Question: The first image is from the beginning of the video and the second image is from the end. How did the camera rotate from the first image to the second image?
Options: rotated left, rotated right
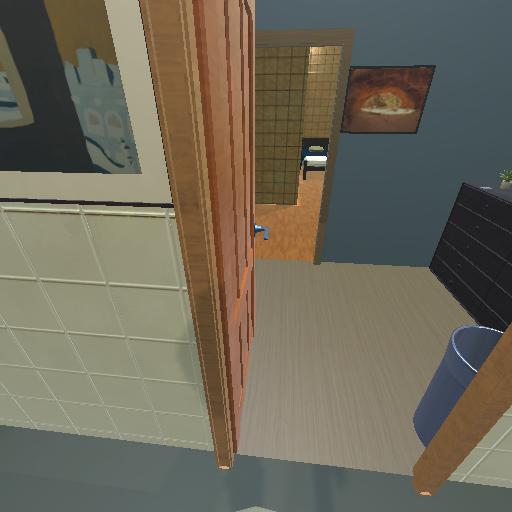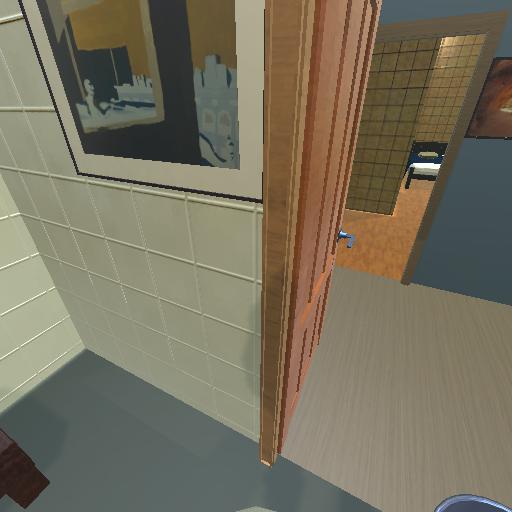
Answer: rotated left